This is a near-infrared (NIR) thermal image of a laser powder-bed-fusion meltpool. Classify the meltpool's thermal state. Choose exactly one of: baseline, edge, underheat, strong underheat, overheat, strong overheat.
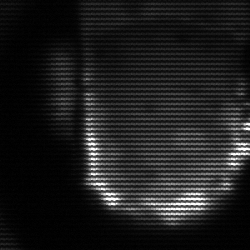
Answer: baseline